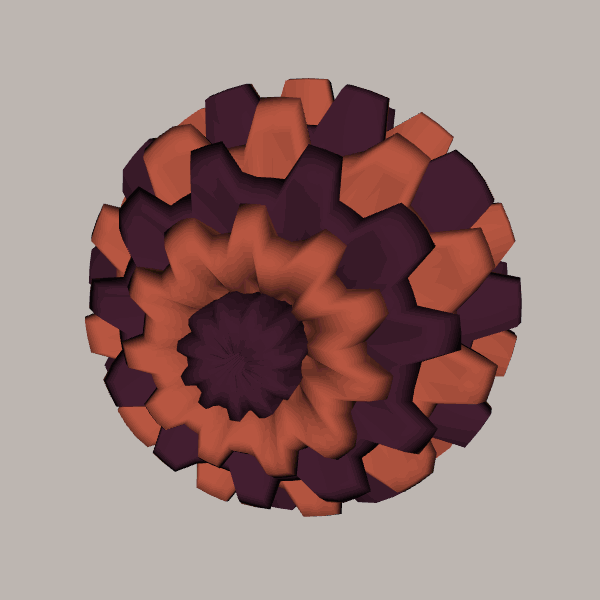
Background: light